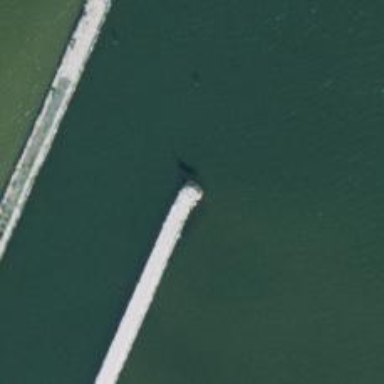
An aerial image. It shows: Breakwater structure.